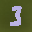
Label: 3